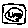
Label: line